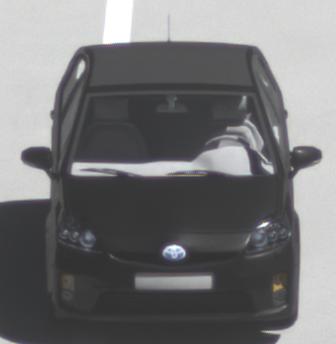
Make: Toyota
Model: Prius 1.5 Hybrid
Detailed model: Prius (HW2)
Model produced from: 2006/03
Model produced until: 2009/06
Doors: 5
Color: black
Road condition: dry road
Daytime: midday
Contrast: high contrast